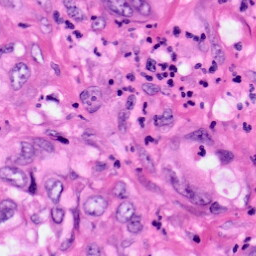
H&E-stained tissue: Pancreatic